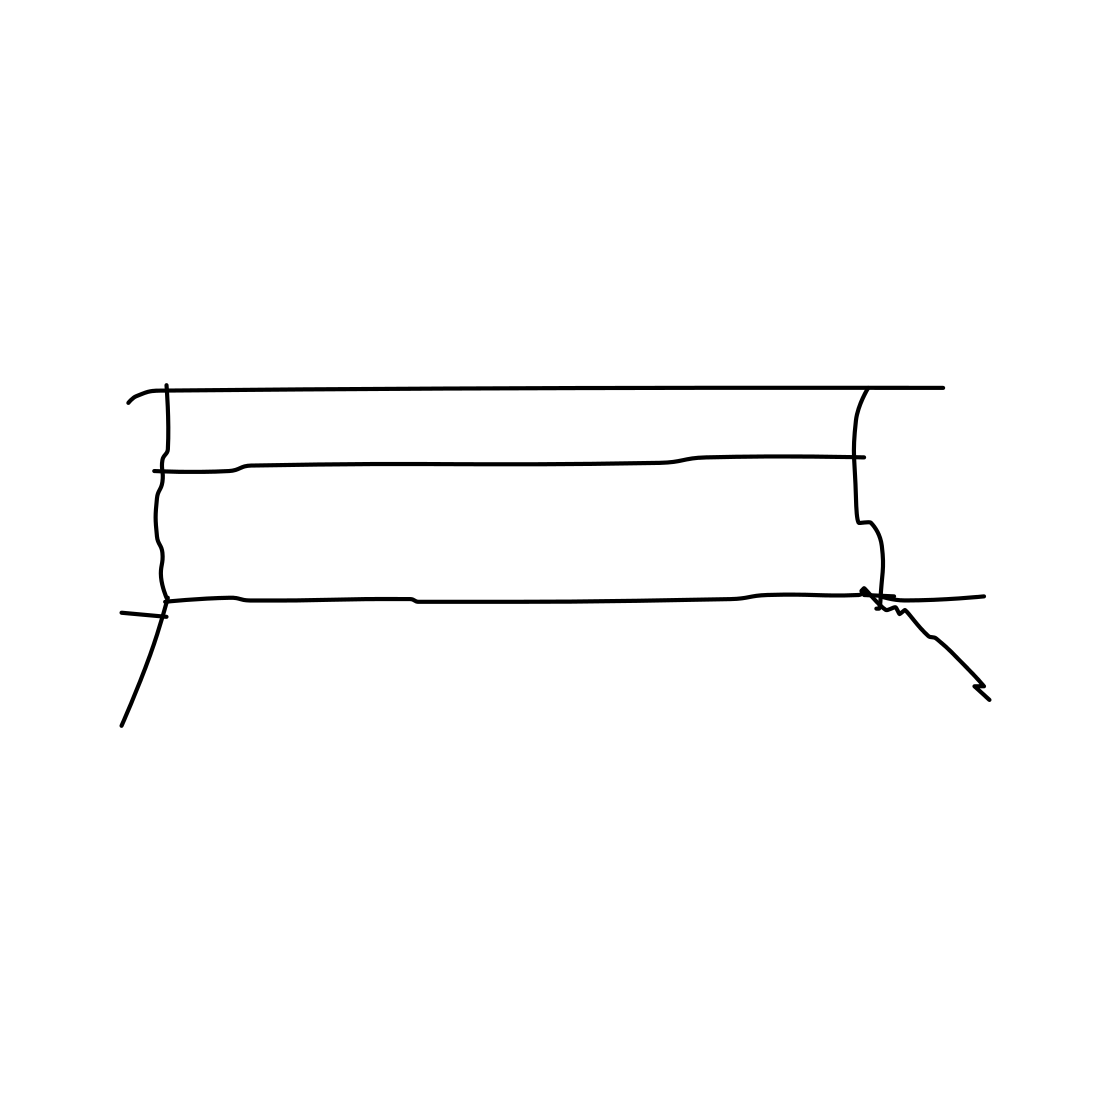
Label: bridge